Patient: sex F, age 65
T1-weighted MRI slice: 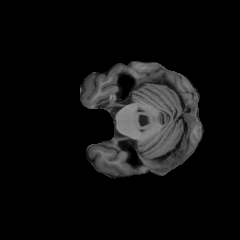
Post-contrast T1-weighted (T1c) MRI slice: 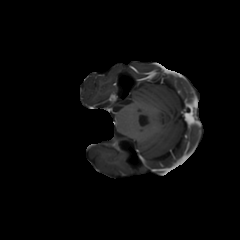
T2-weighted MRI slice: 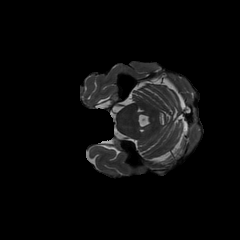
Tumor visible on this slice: no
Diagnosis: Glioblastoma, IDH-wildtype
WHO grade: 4